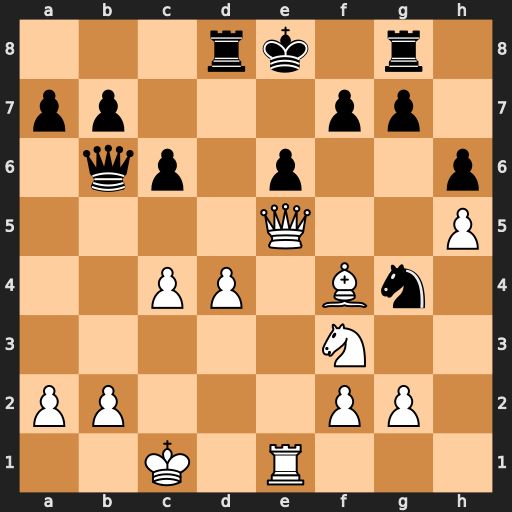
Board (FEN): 3rk1r1/pp3pp1/1qp1p2p/4Q2P/2PP1Bn1/5N2/PP3PP1/2K1R3
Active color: w
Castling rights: -
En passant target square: -
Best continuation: Qf5 Qb4 Qxg4